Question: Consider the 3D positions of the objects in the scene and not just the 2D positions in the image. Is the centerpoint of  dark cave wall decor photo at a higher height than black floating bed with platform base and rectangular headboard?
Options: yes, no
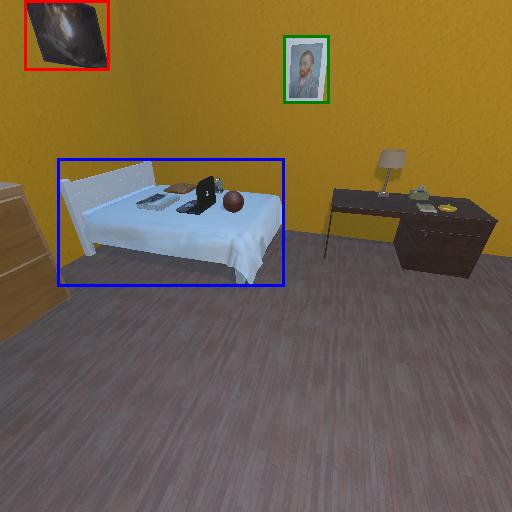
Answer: yes